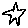
Label: star